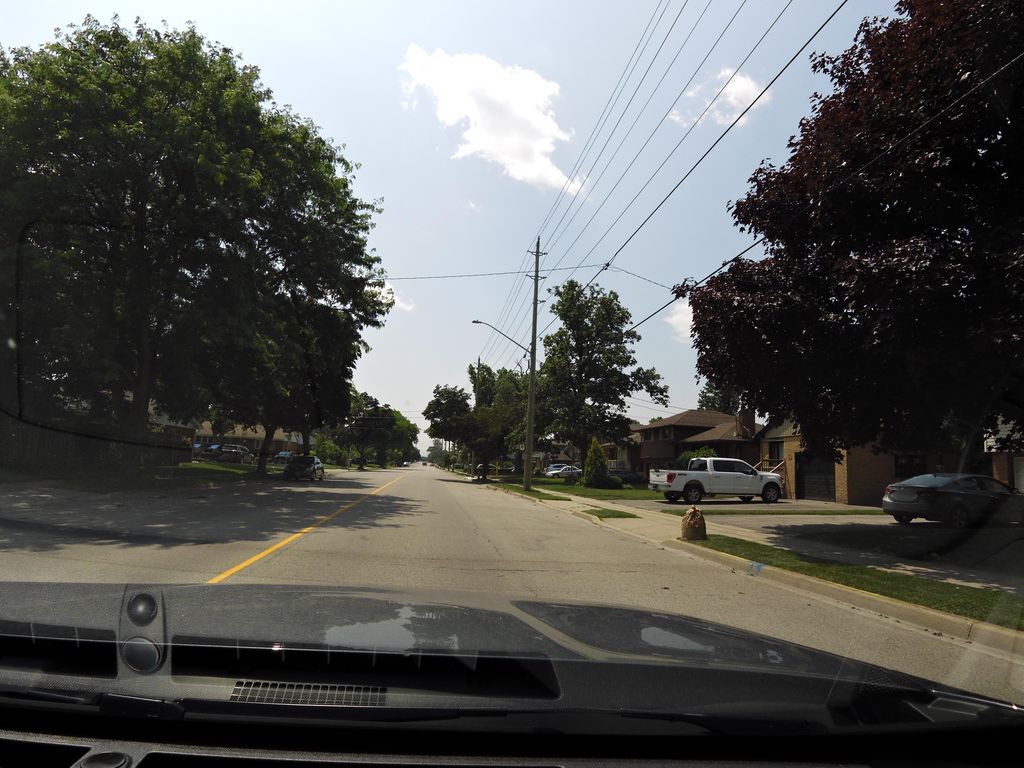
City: hamilton